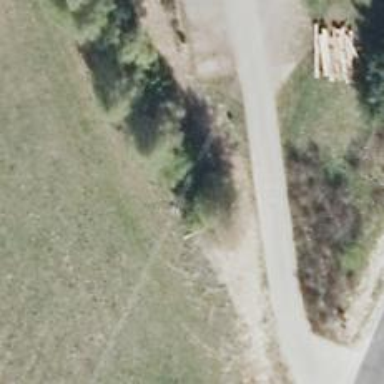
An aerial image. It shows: Power pole.